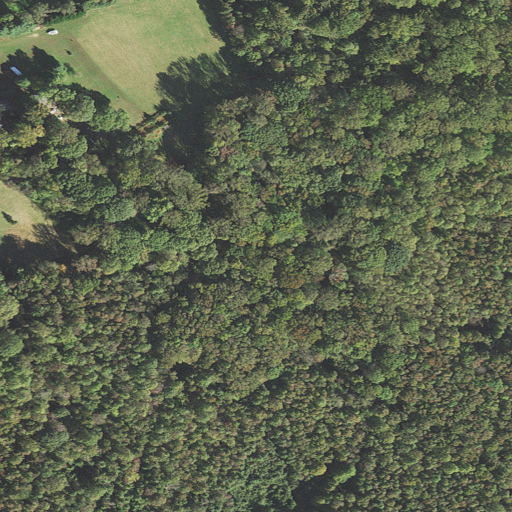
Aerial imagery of valley in Maryland named Spicebush Valley containing deciduous forest, woody wetlands, pasture, and mixed forest